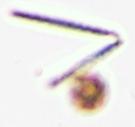
Label: Thalassionema